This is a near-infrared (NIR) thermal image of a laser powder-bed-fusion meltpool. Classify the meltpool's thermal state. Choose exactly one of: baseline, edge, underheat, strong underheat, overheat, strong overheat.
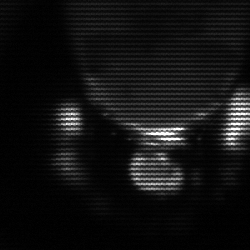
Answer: baseline